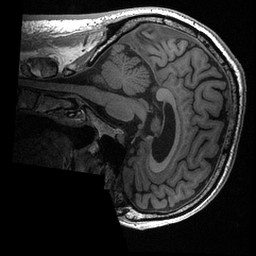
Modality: T1w
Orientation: sagittal
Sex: male
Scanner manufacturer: ge
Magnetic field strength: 3 T
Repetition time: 0.0064 s
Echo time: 0.00281 s